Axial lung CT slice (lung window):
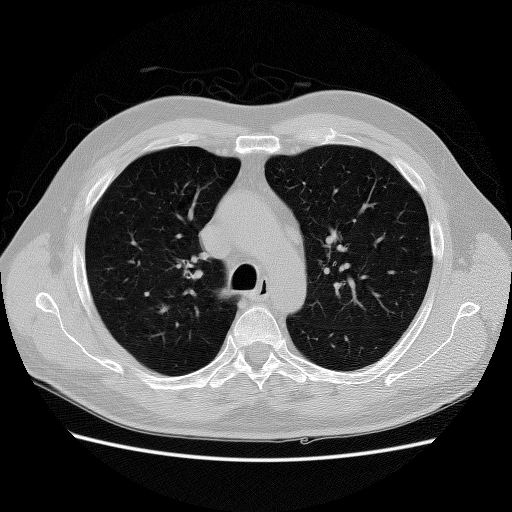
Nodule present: no